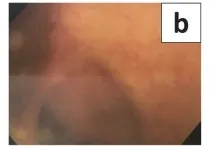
Necrotic mucosa.
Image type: endoscopy (other_endoscopy)